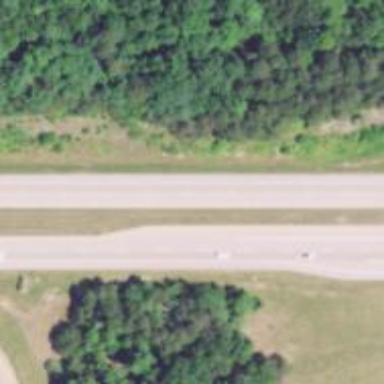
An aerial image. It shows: Trunk link highway.